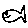
Label: fish